Interaction volume radius: 5 \u00c5
Interaction volume height: 30 \u00c5
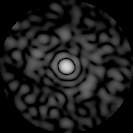
Disorder parameter: 0.8478